Question: I developed a single plugin for on-premise crm 2013 (PreCreateOpportunityProduct - nothing special). In my visual studio crm solution I added a project (called BusinessLogic) that includes my generated Entities.cs as well as partial classes for each entity. Therefore I can encapsulate the logic for one special entitiy in one separate class. No big deal so far.
Now I want to use those logic, therefore I add the project reference in my plugin project. I know that I need to merge all needed DLL's to one, so I added a post-build event to merge all dll's with ILMerge.
Overview of Solution / Project with used DLLs:

The post-build command looks as follows:
'''
mkdir "$(TargetDir)Merged"
"$(SolutionDir)Libs/ilmerge.exe" /keyfile:"$(ProjectDir)keypair.snk" /target:library /copyattrs /targetplatform:v4,"C:\Program Files (x86)\Reference Assemblies\Microsoft\Framework\.NETFramework4.0" /out:"$(TargetDir)Merged\Flag.Plugins.dll" "$(TargetDir)Flag.Plugins.dll" "$(TargetDir)BusinessLogic.dll" "$(TargetDir)Microsoft.Crm.Sdk.Proxy.dll" "$(TargetDir)Microsoft.Xrm.Sdk.dll"
del "$(TargetDir)*.*" /Q
move "$(TargetDir)Merged\*.*" "$(TargetDir)"
'''
The RegisterFile.crmregister:
'''
<?xml version="1.0" encoding="utf-8"?>
<Register xmlns:xsi="http://www.w3.org/2001/XMLSchema-instance" xmlns:xsd="http://www.w3.org/2001/XMLSchema" xmlns="http://schemas.microsoft.com/crm/2011/tools/pluginregistration">
<Solutions>
<Solution Assembly="Flag.Plugins.dll" Id="f4dff197-5b7a-e411-80c3-005056ba5a51" IsolationMode="None" SourceType="Database">
<PluginTypes>
<Plugin Description="Plug-in to PreOpportunityProductCreate" FriendlyName="PreOpportunityProductCreate" Name="Flag.Plugins.PreOpportunityProductCreate" Id="0f7bd0bc-2b7b-e411-80c3-005056ba5a51" TypeName="Flag.Plugins.PreOpportunityProductCreate">
<Steps>
<clear />
<Step CustomConfiguration="" Name="PreOpportunityProductCreate" Description="Pre-Operation of Opportunity Product Create" Id="107bd0bc-2b7b-e411-80c3-005056ba5a51" MessageName="Create" Mode="Synchronous" PrimaryEntityName="opportunityproduct" Rank="1" SecureConfiguration="" Stage="PreInsideTransaction" SupportedDeployment="ServerOnly">
<Images />
</Step>
</Steps>
</Plugin>
</PluginTypes>
</Solution>
</Solutions>
<XamlWorkflows />
</Register>
'''
Note: I am Deployment Manager + System administrator -> all permissions
When I click Deploy on CrmPackage project, the error
'''
Error registering plugins and/or workflows. Plug-in assembly does not contain the required types or assembly content cannot be updated. C:\Program Files (x86)\MSBuild\Microsoft\CRM\Microsoft.CrmDeveloperTools.CrmClient.targets
'''
Note 2: When I deploy the plugin.dll without merging all the other DLLs the deployment works like charm, but the plugin throw the exception because the BusinessLogic.dll is not known.
Can anyone help me with this issue?
Thanks in advance
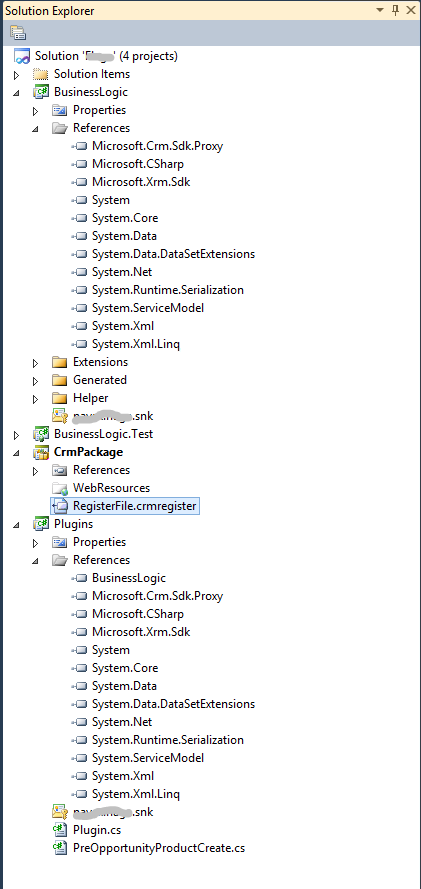
Answer: I found the problem: I was merging too many files! In detail: It was the Microsoft.Crm.Sdk.Proxy.dll and Microsoft.Xrm.Sdk.dll. Those libs are already in the crm server GAC. After removing those files from my ilmerge command, the deployment finally works.
Here is the link which gave me the important hints:
<URL>